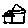
Label: house